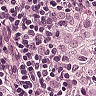
Metastatic tissue present: yes